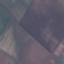
Land use / land cover: AnnualCrop